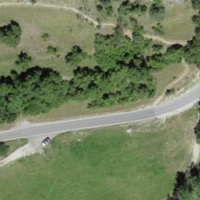
EUNIS habitat code: 45
Species observed at this site:
Echium vulgare
Acer campestre
Melanargia galathea
Satyrus ferula
Turdus viscivorus